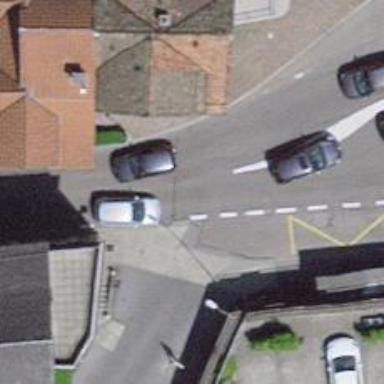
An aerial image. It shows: Uncontrolled zebra crossing on the road.